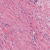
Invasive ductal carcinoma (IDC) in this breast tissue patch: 0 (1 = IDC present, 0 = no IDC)